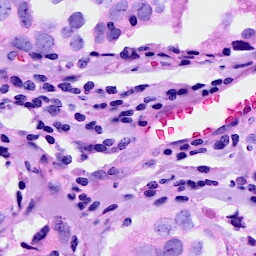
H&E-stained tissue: Breast